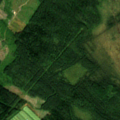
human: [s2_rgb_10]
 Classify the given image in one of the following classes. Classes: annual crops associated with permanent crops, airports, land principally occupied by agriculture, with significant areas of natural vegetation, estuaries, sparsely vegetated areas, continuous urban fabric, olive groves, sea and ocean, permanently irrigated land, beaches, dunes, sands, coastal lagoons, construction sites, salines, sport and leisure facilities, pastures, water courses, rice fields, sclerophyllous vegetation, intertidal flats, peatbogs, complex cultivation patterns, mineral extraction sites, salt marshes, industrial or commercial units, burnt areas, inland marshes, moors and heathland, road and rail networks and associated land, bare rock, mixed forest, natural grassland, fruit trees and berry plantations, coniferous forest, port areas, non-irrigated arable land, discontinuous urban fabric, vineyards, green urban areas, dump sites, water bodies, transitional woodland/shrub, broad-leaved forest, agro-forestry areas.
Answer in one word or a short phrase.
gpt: non-irrigated arable land, coniferous forest, mixed forest, transitional woodland/shrub, peatbogs